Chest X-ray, AP view. Patient: 45 years old, sex M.
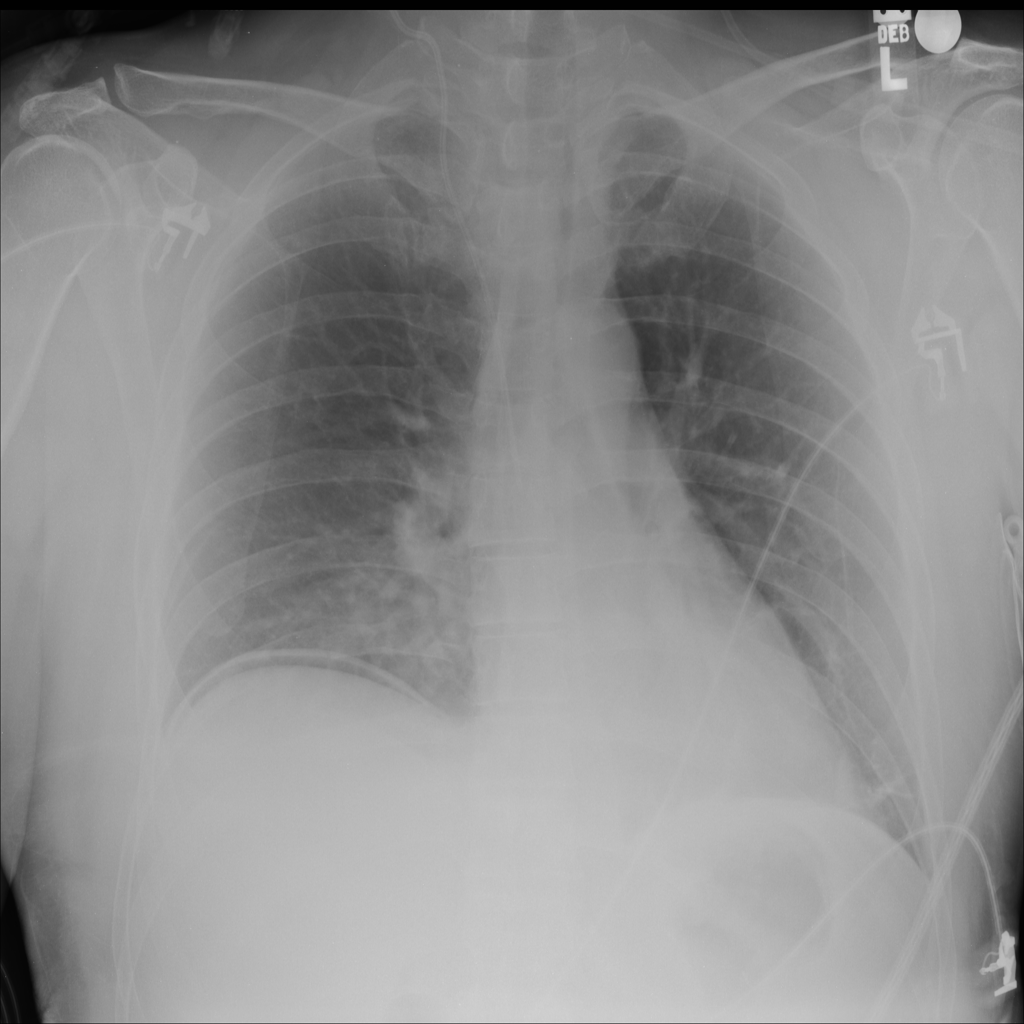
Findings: Atelectasis